Question: I am trying to understand why the code below does not return -1.17 but instead returns -6.67e-09. What does this number actually tell me?
If I alter the estimation from 0 to -1 it correctly compute -1.17. However, if I would have to do this for 100+ different functions, I would have to write a while-loop for each making the calculation process incredibly slow.
Is this simply the way this is calculated or am I missing a specific parameter for this case?
'''
from scipy.optimize import newton
def f(x):
return x**2-3
def g(x):
return x**3
def insection():
def difference(x):
return g(x) - f(x)
insection_point_value = newton(difference, 0)
return insection_point_value
print(insection())
'''
'''
Returns: -6.665555511432543e-09
Has to be: -1.1745594102929802
'''

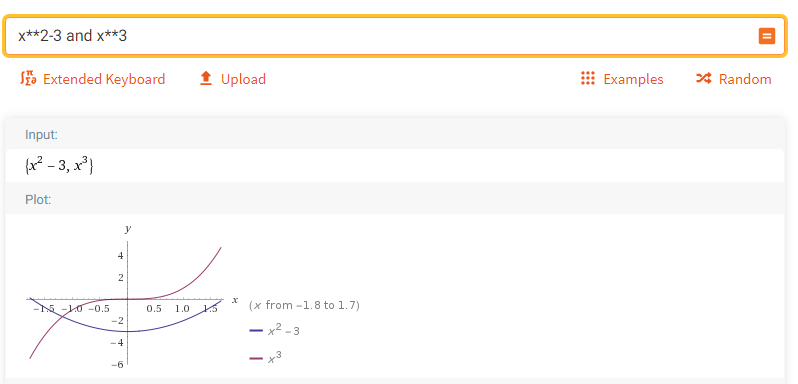
Answer: The (NR) is highly sensitive to the initial value you provide.
Check the graph of the difference function:
<URL>
The derivative of the function at 'x = 0' is '0'. being an iterative method, cannot progress from the initial point 'x0 = 0' using a zero derivative. That's why, it continues to stay there, instead of converging towards the intended point. Try 'x0 = -0.1' and it works, or anything less than that.
Any 'x > 0' will continue to fail, because there is another zero derivative at 'x = 0.667', and the iterative method will , to use layman language.
The weird decimal value that you get (instead of '0')is an artifact of floating-point math, discretized values for the function, or a combination of both.